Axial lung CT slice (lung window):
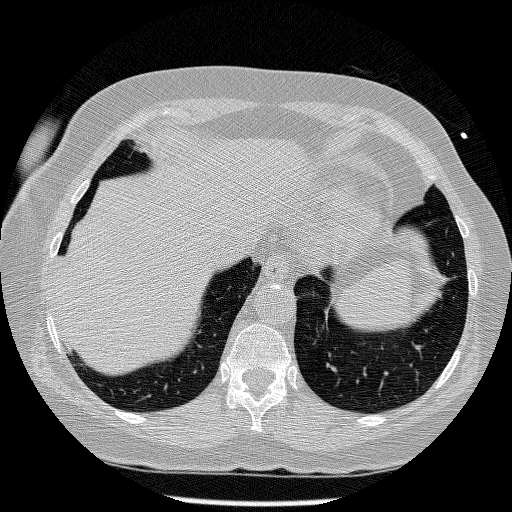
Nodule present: no